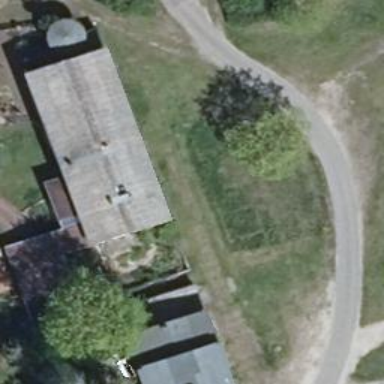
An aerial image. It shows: Detached building.